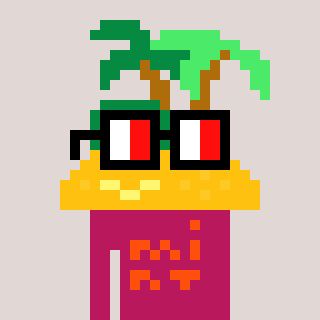
a pixel art character with square glasses with black frames and red eyes, a island-shaped head and a darkpink-colored body on a warm background